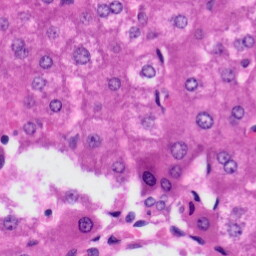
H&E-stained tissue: Liver